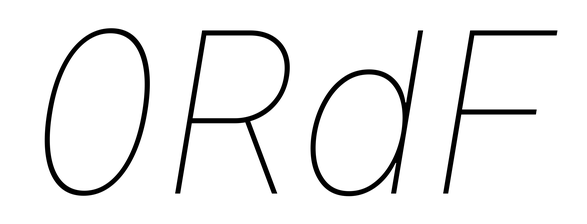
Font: Inter-Italic_Thin_Italic